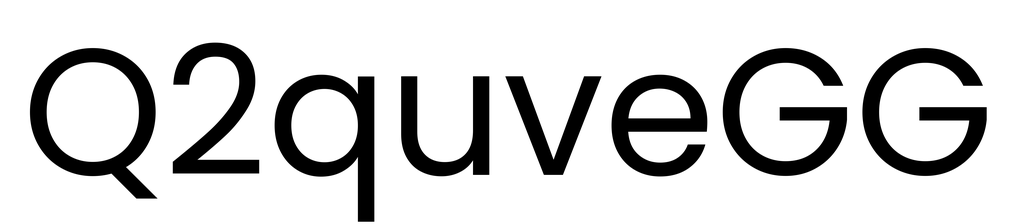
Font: Poppins-Regular